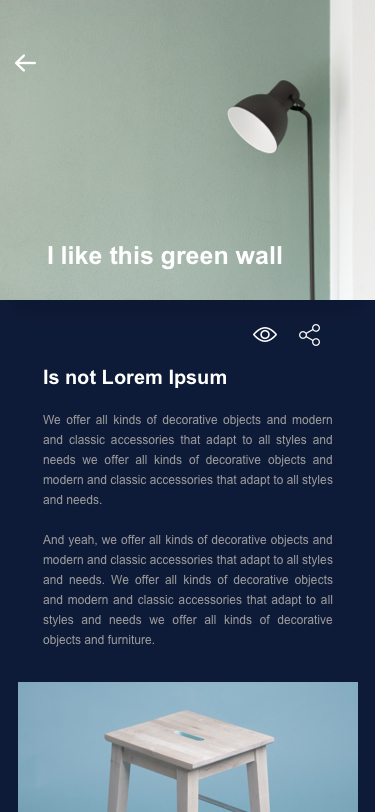
Text in this UI design:
I like this green wall
We offer all kinds of decorative objects and modern and classic accessories that adapt to all styles and needs we offer all kinds of decorative objects and modern and classic accessories that adapt to all styles and needs.

And yeah, we offer all kinds of decorative objects and modern and classic accessories that adapt to all styles and needs. We offer all kinds of decorative objects and modern and classic accessories that adapt to all styles and needs we offer all kinds of decorative objects and furniture.
Is not Lorem Ipsum